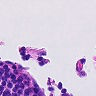
Metastatic tissue present: no